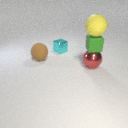
large brown rubber sphere to the left of large red metal sphere